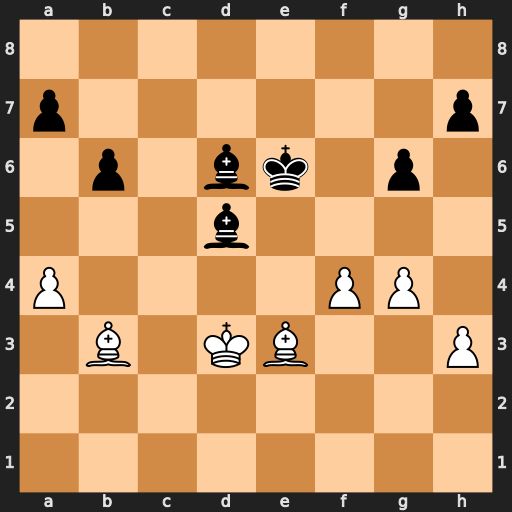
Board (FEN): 8/p6p/1p1bk1p1/3b4/P4PP1/1B1KB2P/8/8
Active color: w
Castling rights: -
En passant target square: -
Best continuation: f5+ gxf5 gxf5+ Ke5 Bd4+ Kxf5 Bxd5